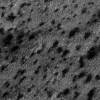
Label: not_dusty